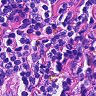
Metastatic tissue present: no